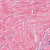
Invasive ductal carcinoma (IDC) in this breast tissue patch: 0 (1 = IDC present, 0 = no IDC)